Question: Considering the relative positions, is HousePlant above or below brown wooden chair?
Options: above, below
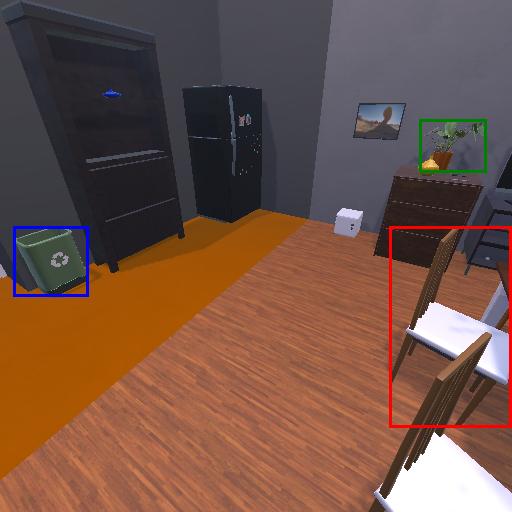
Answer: above